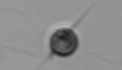
Label: Acanthoica_quattrospina